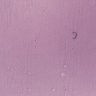
Metastatic tissue present: no